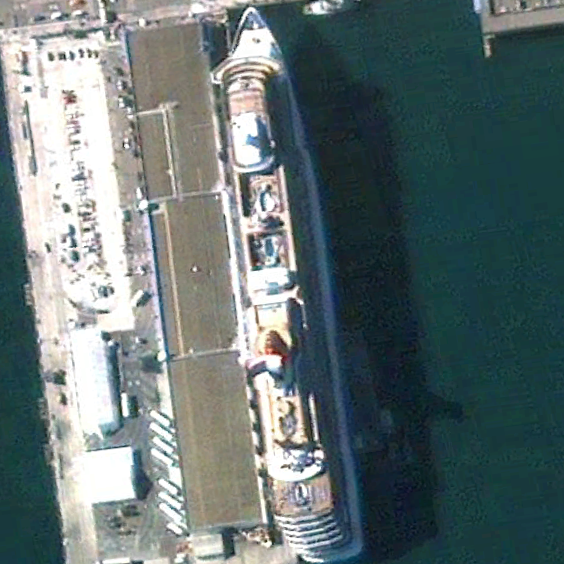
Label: civil